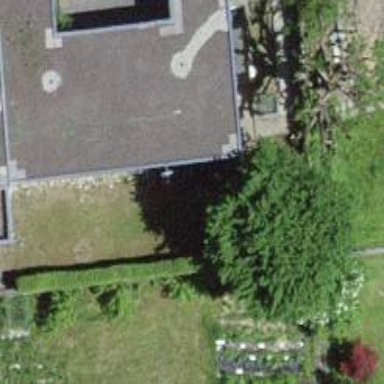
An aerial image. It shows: Residential building.